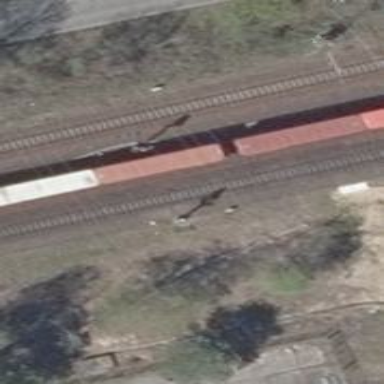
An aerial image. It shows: Railway signal.